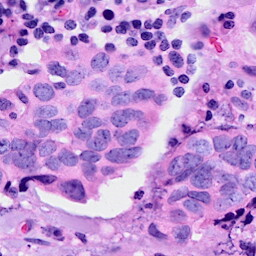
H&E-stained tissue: Breast